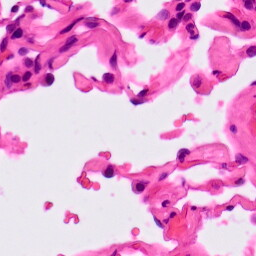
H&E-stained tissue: Lung